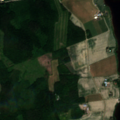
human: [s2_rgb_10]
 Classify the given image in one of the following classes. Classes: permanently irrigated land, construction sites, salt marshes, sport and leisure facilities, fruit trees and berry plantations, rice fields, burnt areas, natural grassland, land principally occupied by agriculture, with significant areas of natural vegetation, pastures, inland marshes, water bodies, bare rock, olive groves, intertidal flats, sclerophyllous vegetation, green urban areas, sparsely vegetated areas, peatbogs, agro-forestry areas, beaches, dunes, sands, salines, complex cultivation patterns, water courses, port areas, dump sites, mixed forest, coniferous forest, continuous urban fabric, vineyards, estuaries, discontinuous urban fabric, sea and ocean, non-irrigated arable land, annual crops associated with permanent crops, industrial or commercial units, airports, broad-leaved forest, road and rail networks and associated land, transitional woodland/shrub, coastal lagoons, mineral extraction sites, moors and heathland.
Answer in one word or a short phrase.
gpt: non-irrigated arable land, land principally occupied by agriculture, with significant areas of natural vegetation, mixed forest, transitional woodland/shrub, water bodies